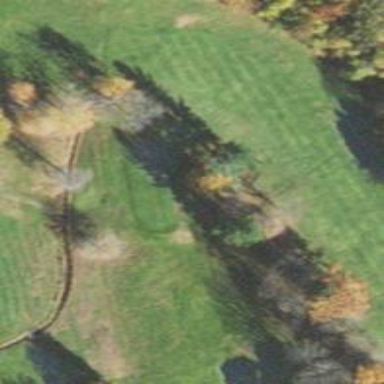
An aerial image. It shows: Grassy area designated as golf fairway.